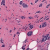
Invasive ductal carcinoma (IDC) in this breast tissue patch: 0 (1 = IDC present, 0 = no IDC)